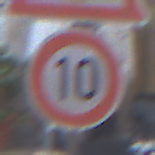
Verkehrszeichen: Geschwindigkeit10
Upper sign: Bahnuebergang
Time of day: MorningAfternoon
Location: Outdoor (Urban)
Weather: PartlyCloudy
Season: NotSpecified
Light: Natural